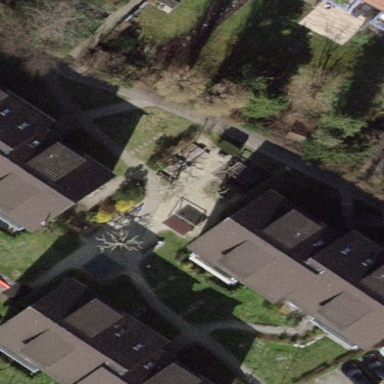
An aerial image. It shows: Playground area for leisure activities on the land.